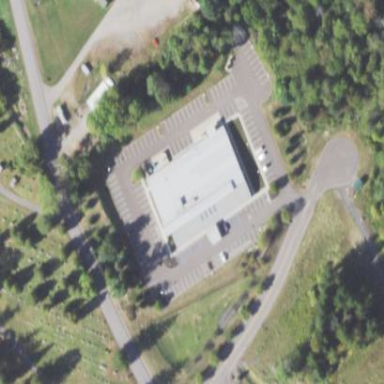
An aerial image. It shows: Clinic building offering healthcare services.